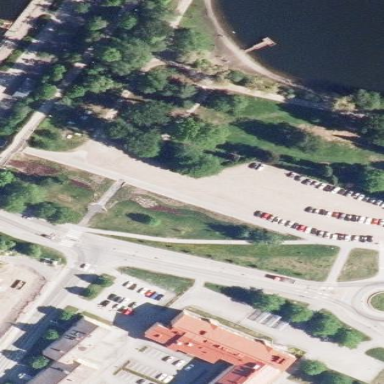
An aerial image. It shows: Parking area with surface.